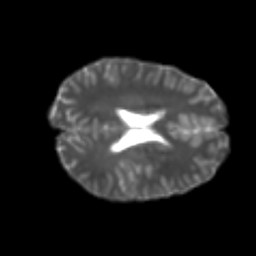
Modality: T2w
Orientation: axial
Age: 20
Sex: male
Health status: healthy
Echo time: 0.074 s